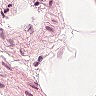
Metastatic tissue present: no